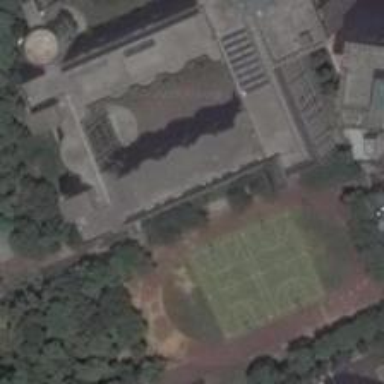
This playground made up of two basketball courts perches near the buildings and trees .